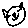
Label: cat